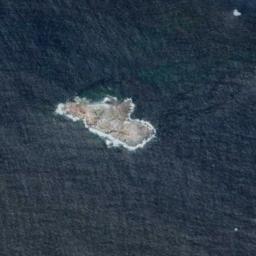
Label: island